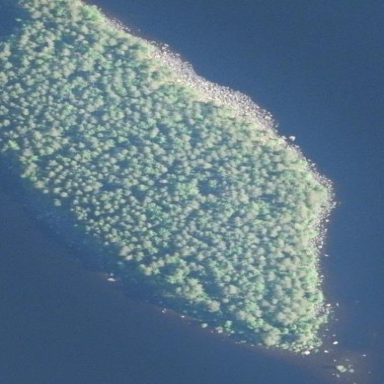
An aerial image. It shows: Image showing island.